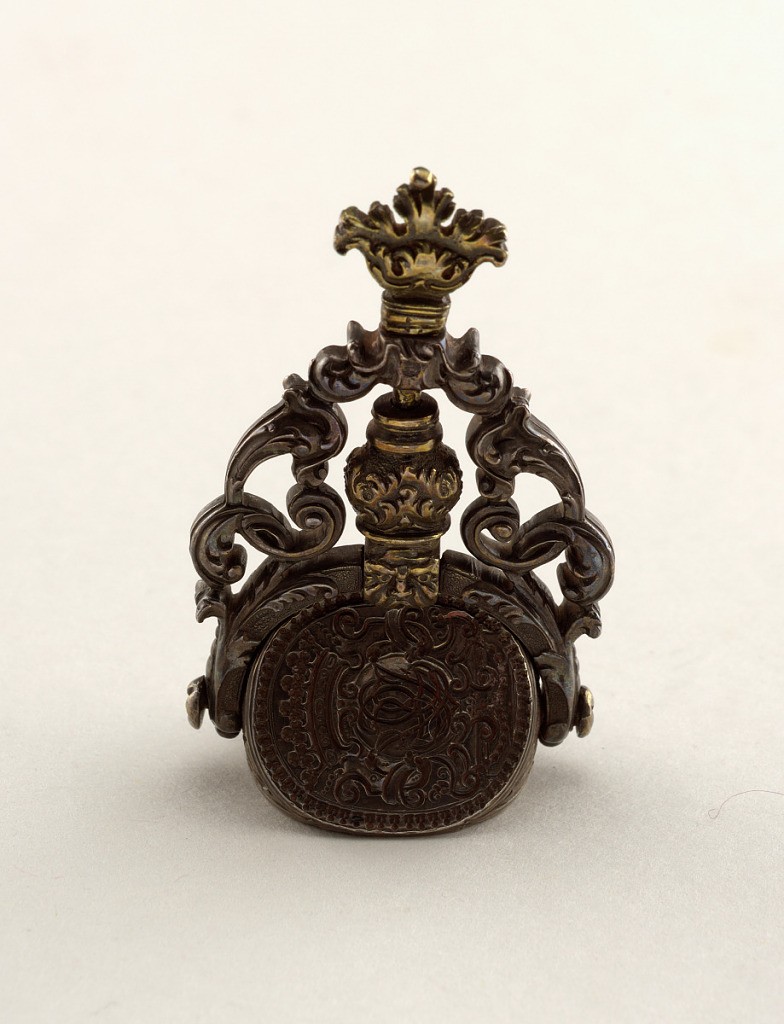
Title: Seal
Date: ca. 1680
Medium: Parcel-gilt silver
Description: Revolving seal, the three sides engraved with a coat-of-arms showing a crowned cipher surrounded with scrollwork. Handle composed of heavy scrolls and a mask.